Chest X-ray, PA view. Patient: 33 years old, sex F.
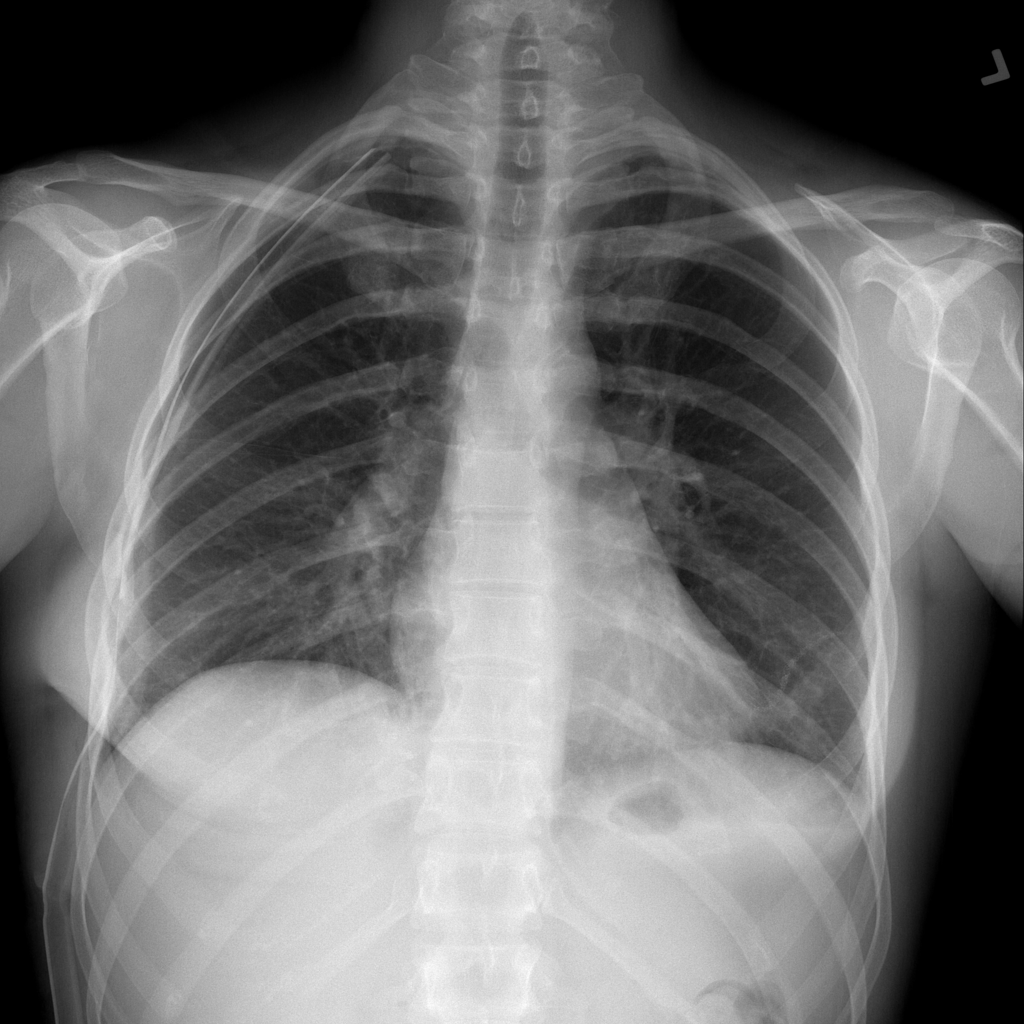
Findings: No Finding